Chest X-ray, AP view. Patient: 32 years old, sex F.
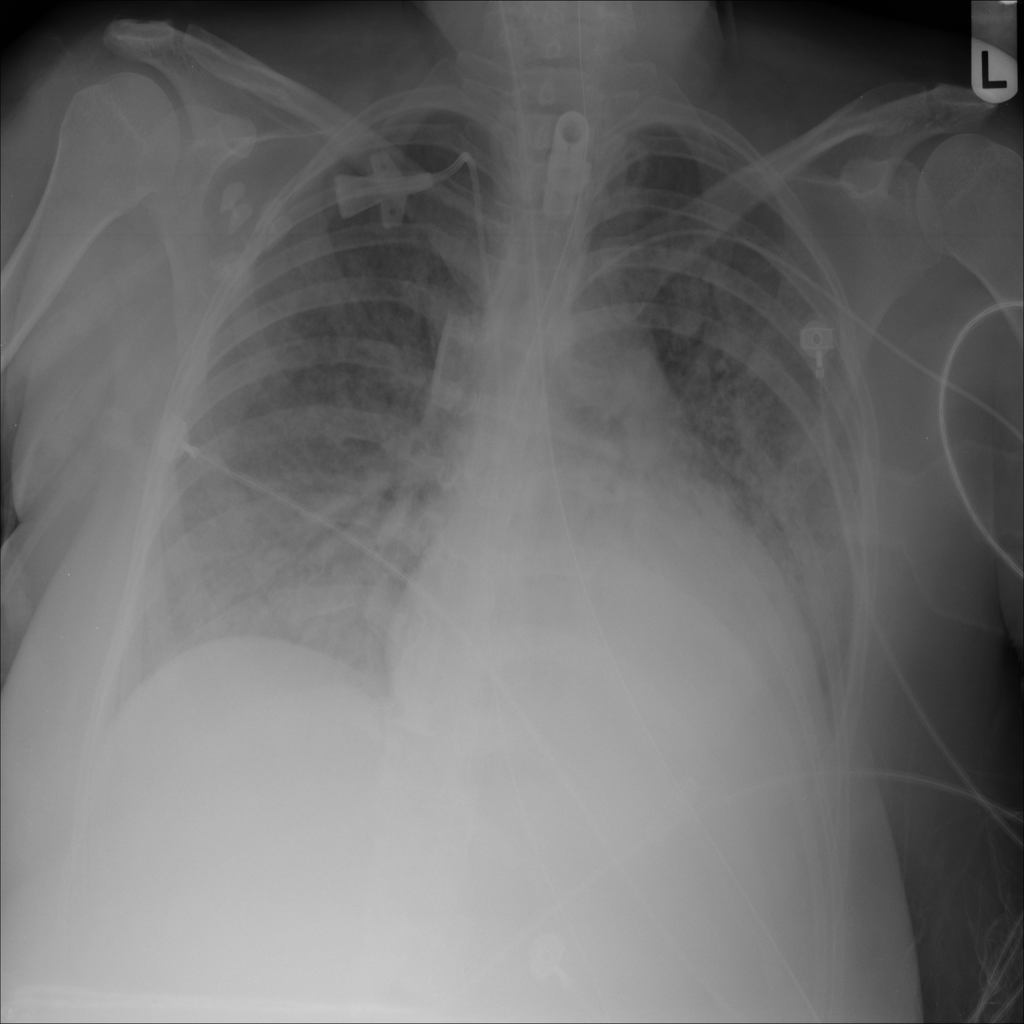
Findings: Cardiomegaly, Edema, Infiltration